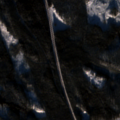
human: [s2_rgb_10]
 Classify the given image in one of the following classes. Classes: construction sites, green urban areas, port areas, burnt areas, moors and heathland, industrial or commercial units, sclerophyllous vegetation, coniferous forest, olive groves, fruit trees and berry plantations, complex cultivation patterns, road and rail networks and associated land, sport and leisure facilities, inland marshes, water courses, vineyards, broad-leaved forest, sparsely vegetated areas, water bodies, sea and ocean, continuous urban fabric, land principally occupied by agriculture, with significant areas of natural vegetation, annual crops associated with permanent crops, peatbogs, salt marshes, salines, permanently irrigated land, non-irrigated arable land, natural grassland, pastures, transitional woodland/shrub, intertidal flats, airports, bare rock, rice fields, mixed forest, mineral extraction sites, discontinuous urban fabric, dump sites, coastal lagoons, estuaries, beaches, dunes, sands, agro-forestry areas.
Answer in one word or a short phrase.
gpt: coniferous forest